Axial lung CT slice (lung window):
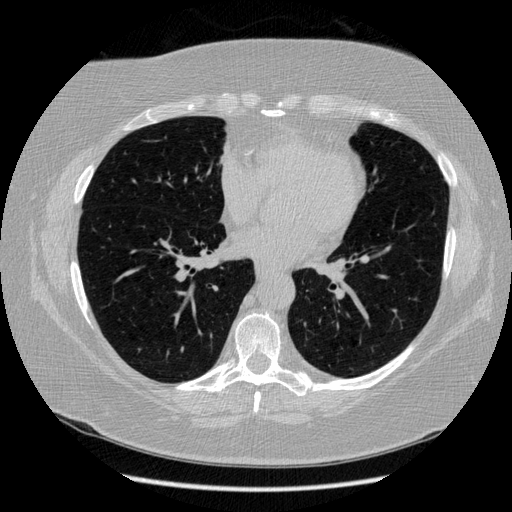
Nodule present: no